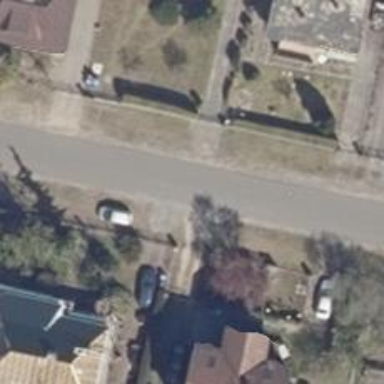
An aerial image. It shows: Smooth asphalt road in residential area.